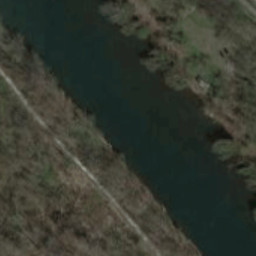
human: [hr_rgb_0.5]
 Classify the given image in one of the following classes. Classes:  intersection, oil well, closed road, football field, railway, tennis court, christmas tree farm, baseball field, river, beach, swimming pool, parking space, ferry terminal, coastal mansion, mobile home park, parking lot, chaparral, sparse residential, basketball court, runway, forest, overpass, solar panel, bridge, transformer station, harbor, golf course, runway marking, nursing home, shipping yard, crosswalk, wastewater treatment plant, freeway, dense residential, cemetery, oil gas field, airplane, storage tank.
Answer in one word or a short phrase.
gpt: river